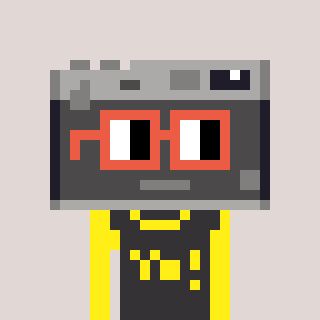
a pixel art character with square orange glasses, a camera-shaped head and a grayscale-colored body on a warm background